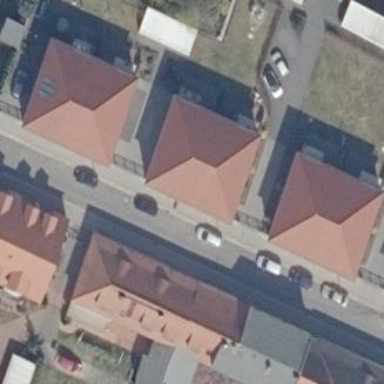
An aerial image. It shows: Hipped-roof building with apartments.